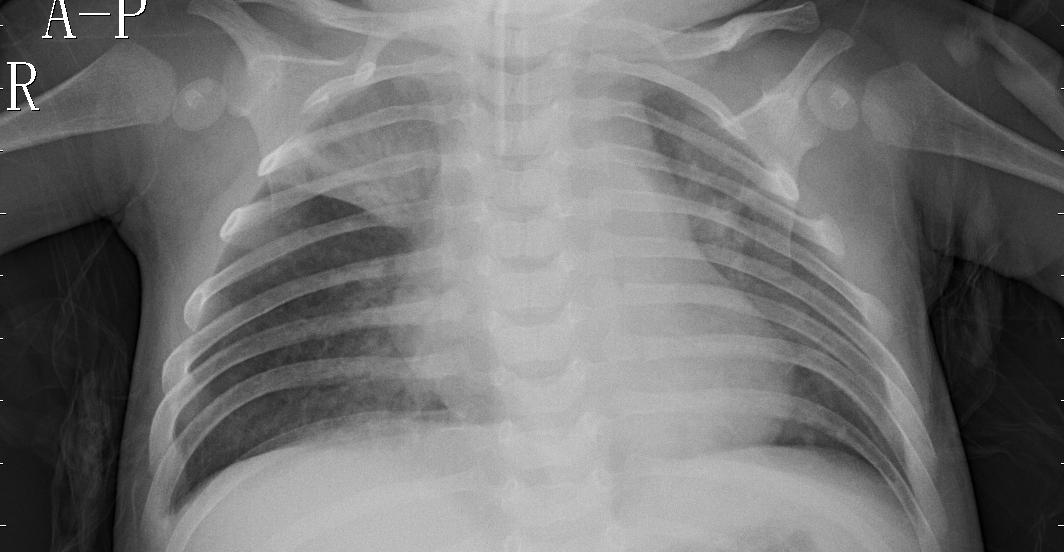
Diagnosis: PNEUMONIA